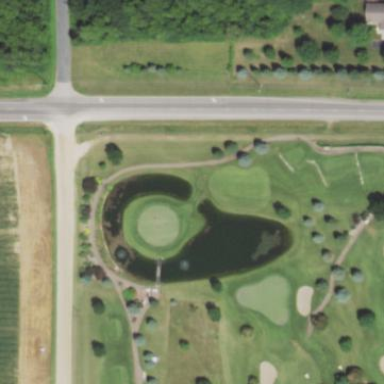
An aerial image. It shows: Rough area on grassy golf course.